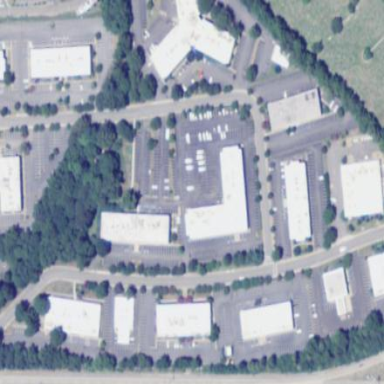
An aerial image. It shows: Commercial area.